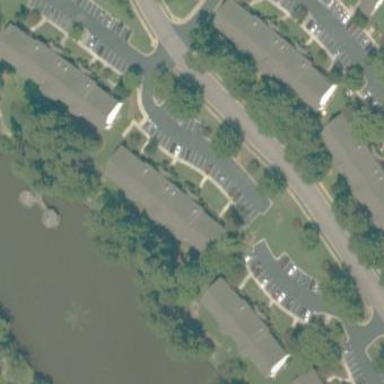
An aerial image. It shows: Residential building.